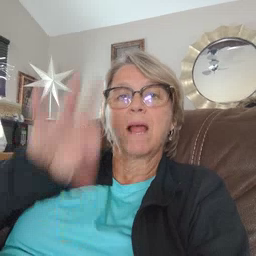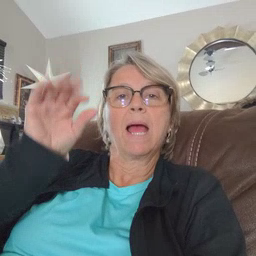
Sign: find